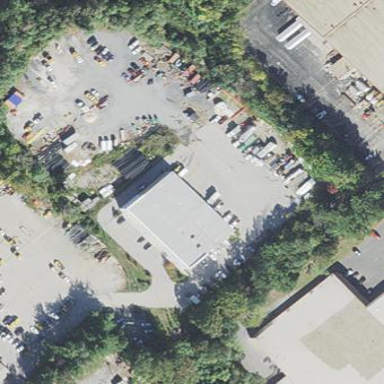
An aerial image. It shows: Industrial building.